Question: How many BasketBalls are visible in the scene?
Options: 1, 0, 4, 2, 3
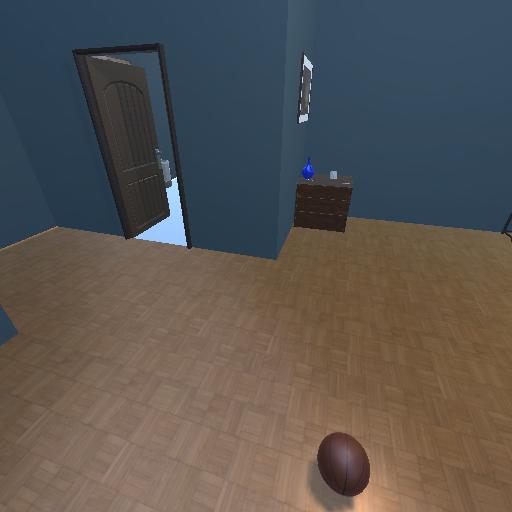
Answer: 1